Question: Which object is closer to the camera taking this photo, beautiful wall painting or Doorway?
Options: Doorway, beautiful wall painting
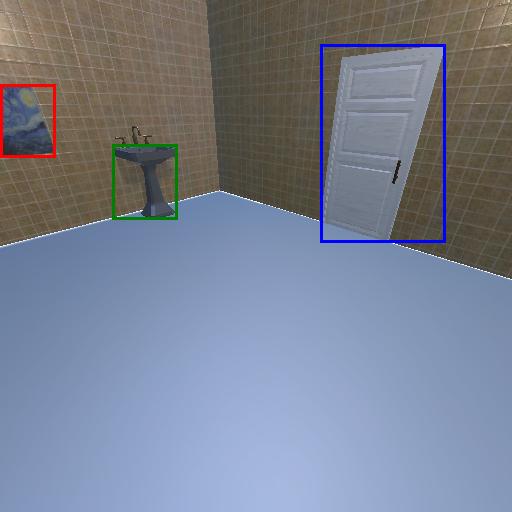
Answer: Doorway